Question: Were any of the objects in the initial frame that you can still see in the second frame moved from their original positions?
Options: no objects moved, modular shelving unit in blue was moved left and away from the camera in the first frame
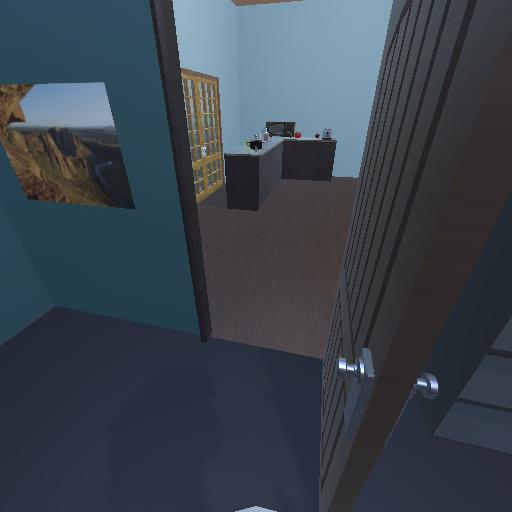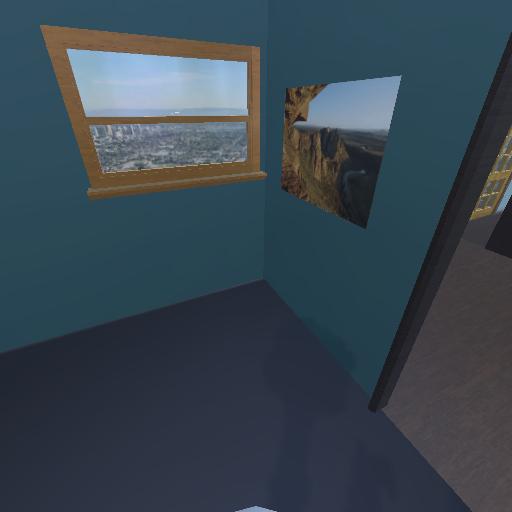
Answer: no objects moved